七年级 · 算术
观察图 1 , 若天平保持平衡, 在图 2 天平的右盘中需放入 \$ \qquad \$个 $O$ 才能使其平衡. ( )

图 2
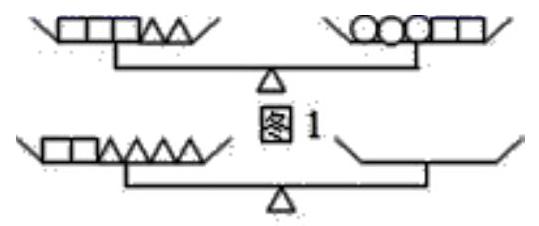
A. 5
B. 6
C. 7
D. 8
答案: B
解析:

【分析】

考查了等式的性质的应用. 性质1、等式两边加同一个数(或式子)结果仍得等式; 性质2、等式两边乘同一个数或除以一个不为零的数, 结果仍得等式.

设 $\Delta$ 的质量为 $x$, 口的质量为 $y$, ○的质量为 $z$, 根据图1列出等式, 然后由等式的性质参照图2进行答题.

【解答】

解: 设 $\triangle$ 的质量为 $x$, 口的质量为 $y, O$ 的质量为 $z$,

则 $3 y+2 x=2 y+3 z$,

即 $y+2 x=3 z$.

所以 $2 y+4 x=6 z$.

所以在图 2 天平的右盘中需放入 6 个 $O$ 才能使其平衡.

故选 $B$.